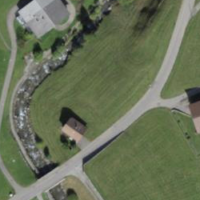
EUNIS habitat code: 24
Species observed at this site:
Geum rivale